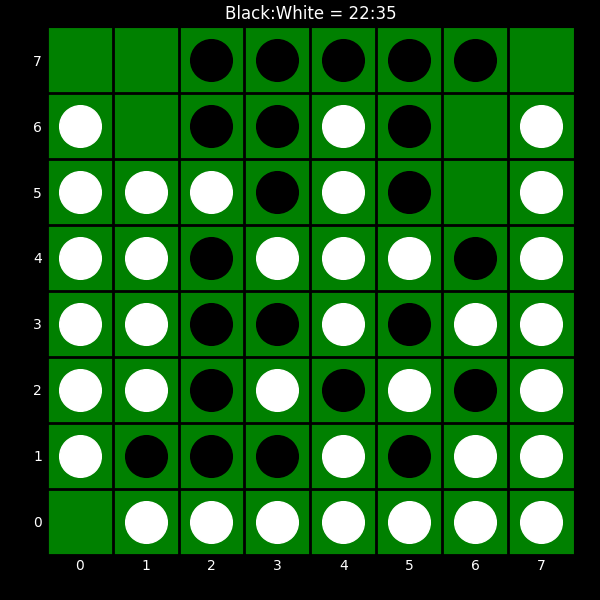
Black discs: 22
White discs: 35